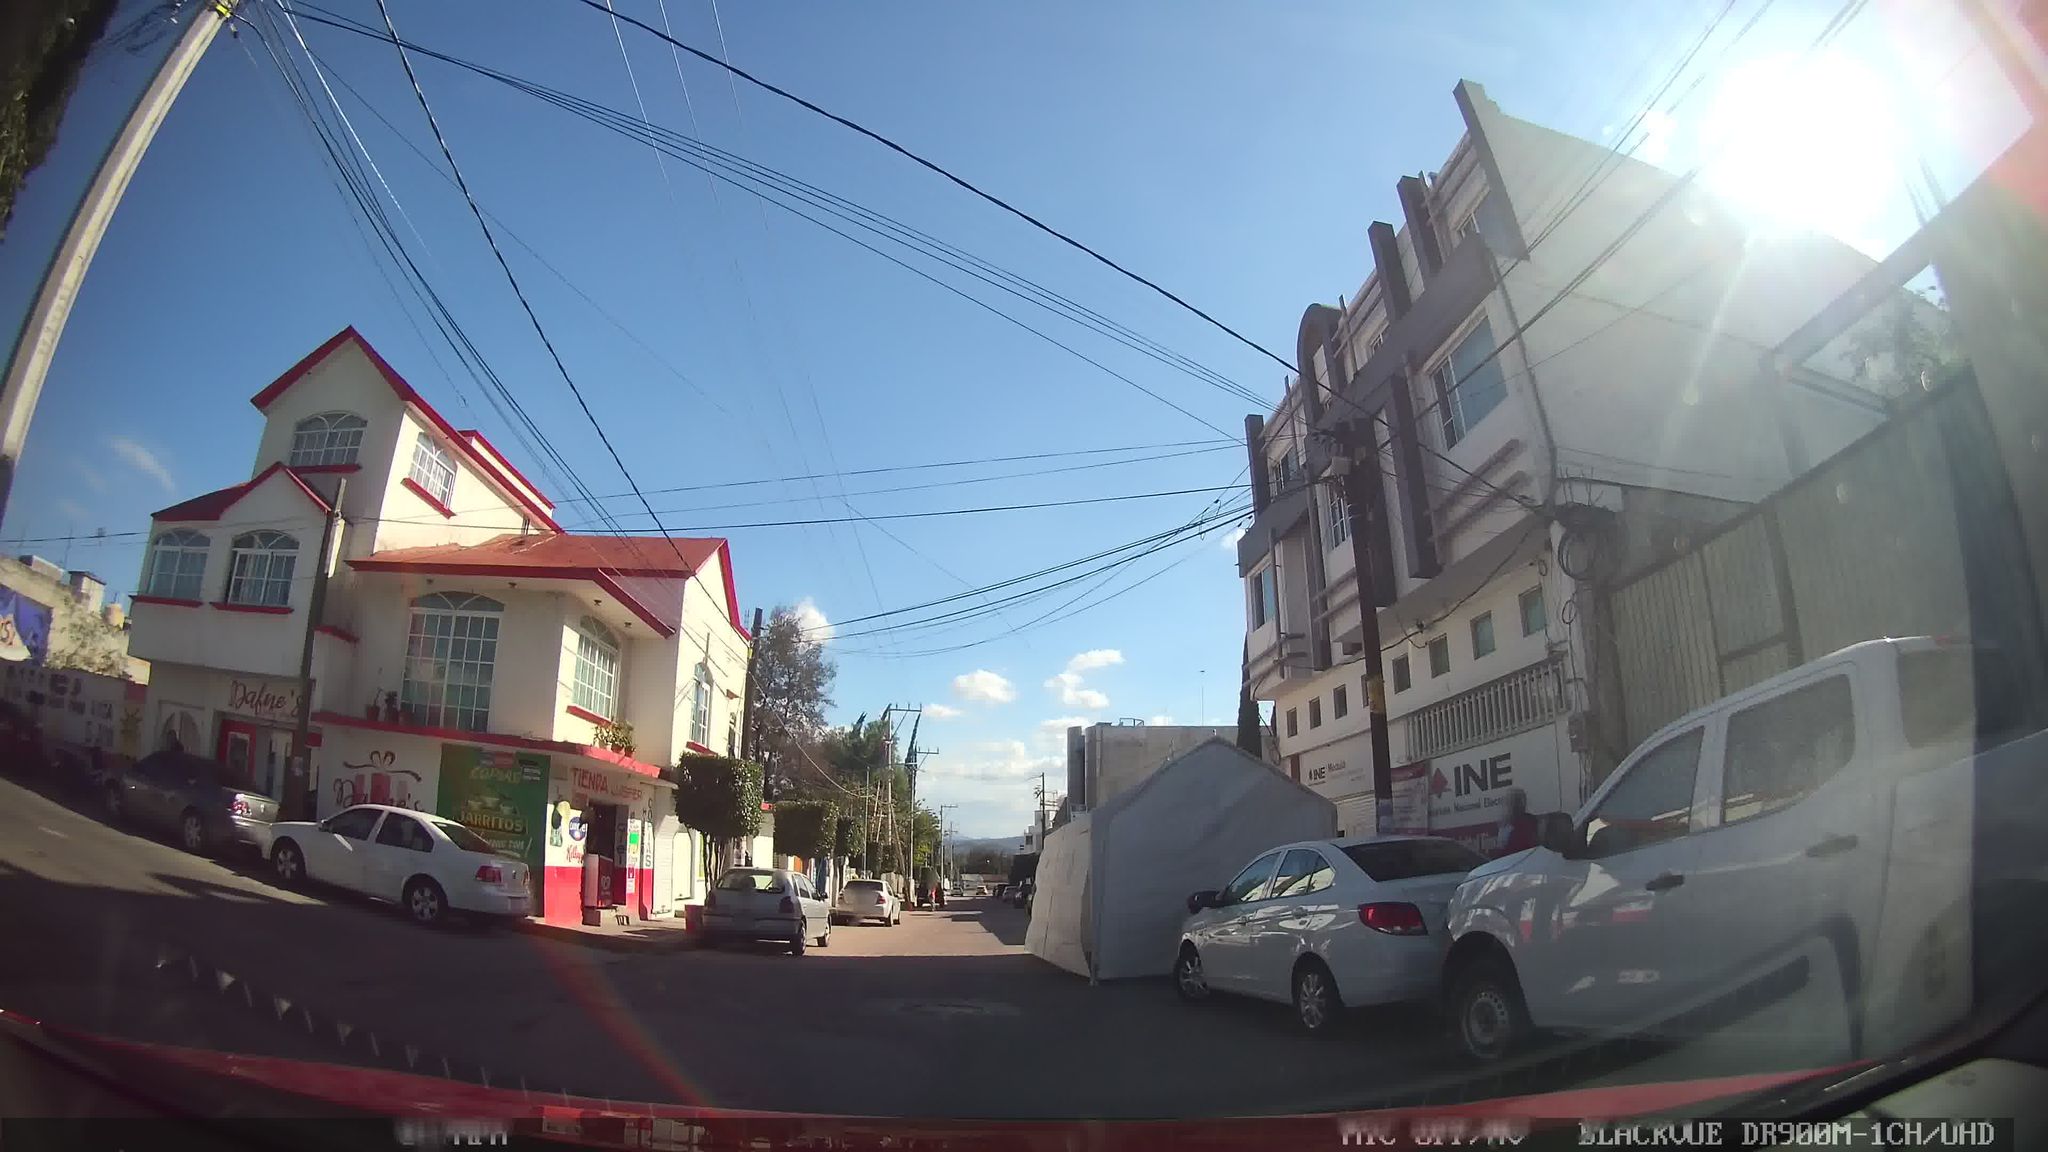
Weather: clear
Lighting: day
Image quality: good
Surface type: driving surface
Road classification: residential
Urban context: semi-dense urban cluster
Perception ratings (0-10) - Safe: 3.36, Lively: 6.96, Beautiful: 4.17, Boring: 4.94, Depressing: 8.56, Wealthy: 3.58